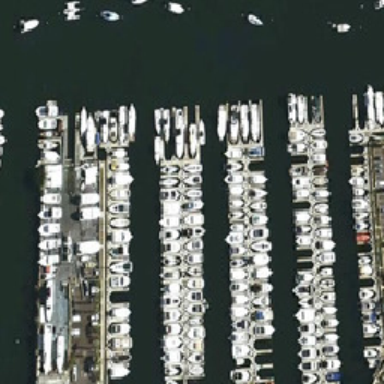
This is many ships and pier .